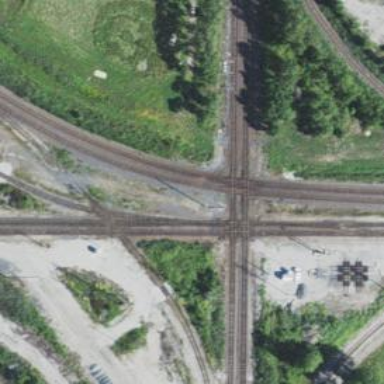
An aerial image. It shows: Railway crossing.